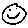
Label: smiley face